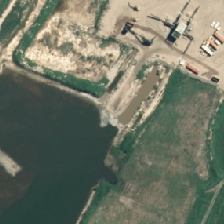
Land cover: lake_pond